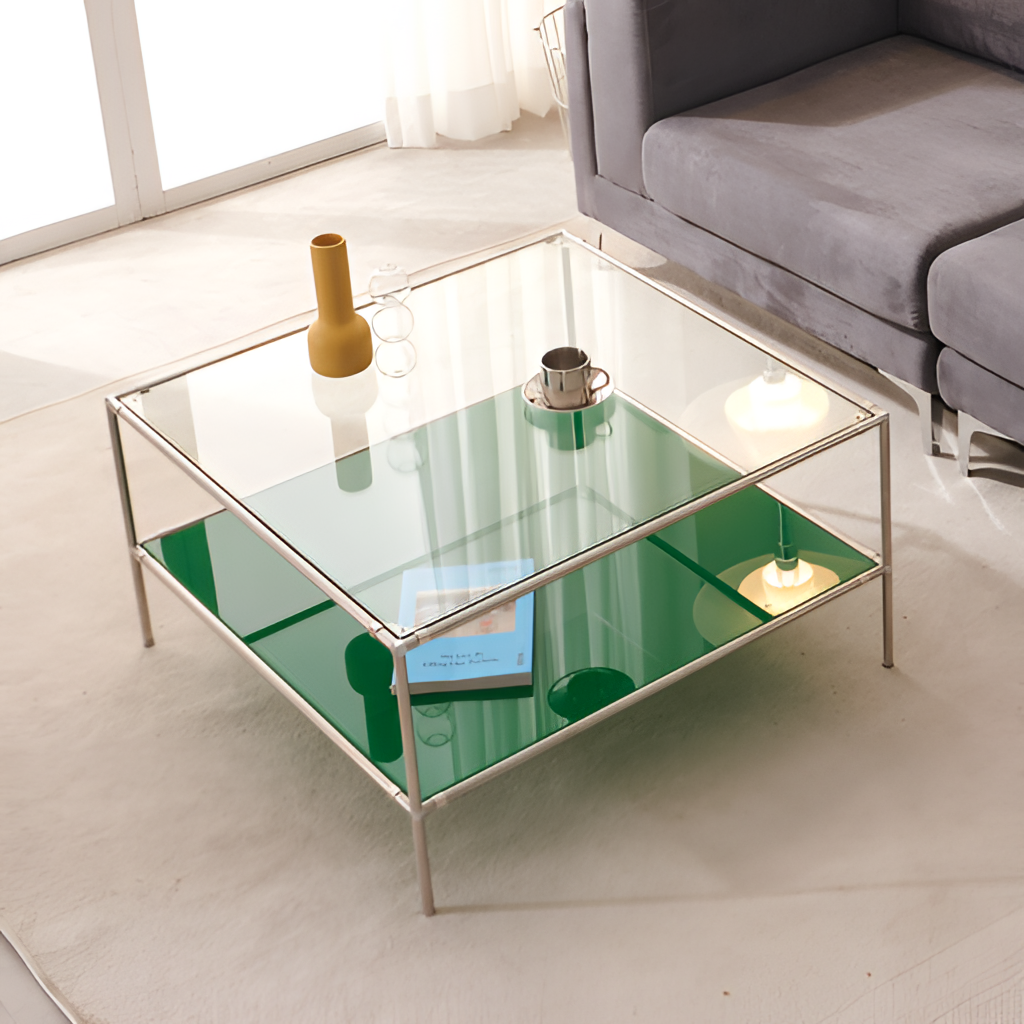
living room, metal coffee table with glass top, white paint wallpaper, with solid pattern, contemporary, carpet flooring, with plain pattern